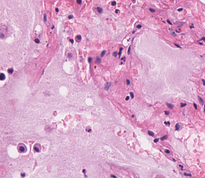
Tumor epithelial tissue: no
Tumor-associated stroma tissue: no
Normal tissue: yes